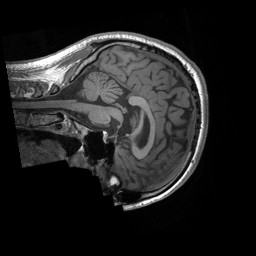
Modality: T1w
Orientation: sagittal
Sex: male
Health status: ill
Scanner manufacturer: siemens
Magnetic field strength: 3 T
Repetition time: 1.66 s
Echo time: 0.00254 s